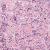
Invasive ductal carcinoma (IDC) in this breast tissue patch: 1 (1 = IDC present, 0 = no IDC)